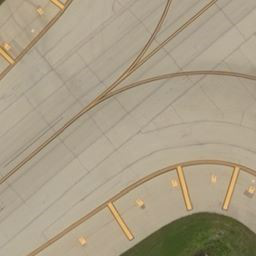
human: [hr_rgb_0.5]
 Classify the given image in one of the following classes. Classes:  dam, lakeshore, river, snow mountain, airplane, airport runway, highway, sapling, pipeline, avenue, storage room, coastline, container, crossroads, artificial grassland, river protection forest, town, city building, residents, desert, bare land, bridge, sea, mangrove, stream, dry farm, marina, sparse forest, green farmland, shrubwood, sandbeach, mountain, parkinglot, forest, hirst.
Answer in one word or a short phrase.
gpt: airport runway